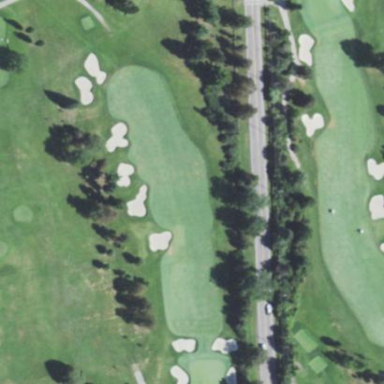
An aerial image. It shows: Golf fairway surrounded by grass.